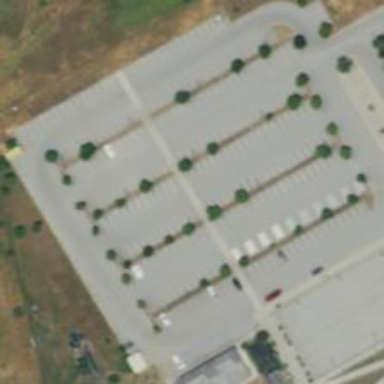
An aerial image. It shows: Parking area with surface.